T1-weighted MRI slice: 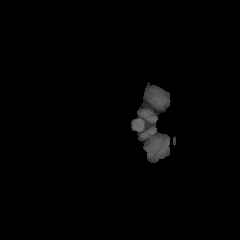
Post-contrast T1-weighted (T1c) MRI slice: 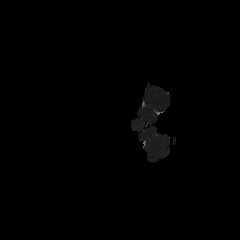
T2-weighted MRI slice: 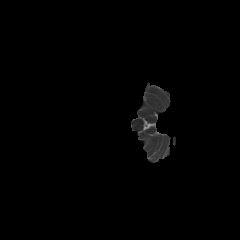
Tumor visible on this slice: no